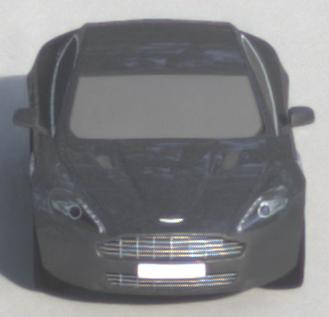
Make: Aston Martin
Model: Rapide
Detailed model: Rapide
Model produced from: 2010/03
Model produced until: 2013/07
Doors: 5
Color: gray
Road condition: dry road
Daytime: morning or afternoon
Contrast: low contrast